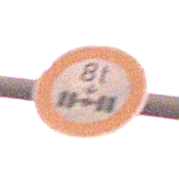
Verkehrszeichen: TatsaechlicheAchslast
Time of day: Night
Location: Outdoor (Nature)
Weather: Clear
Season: NotSpecified
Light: Natural